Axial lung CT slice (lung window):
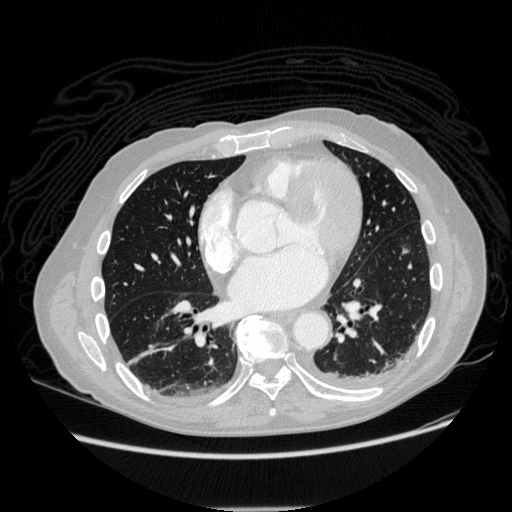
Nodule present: no